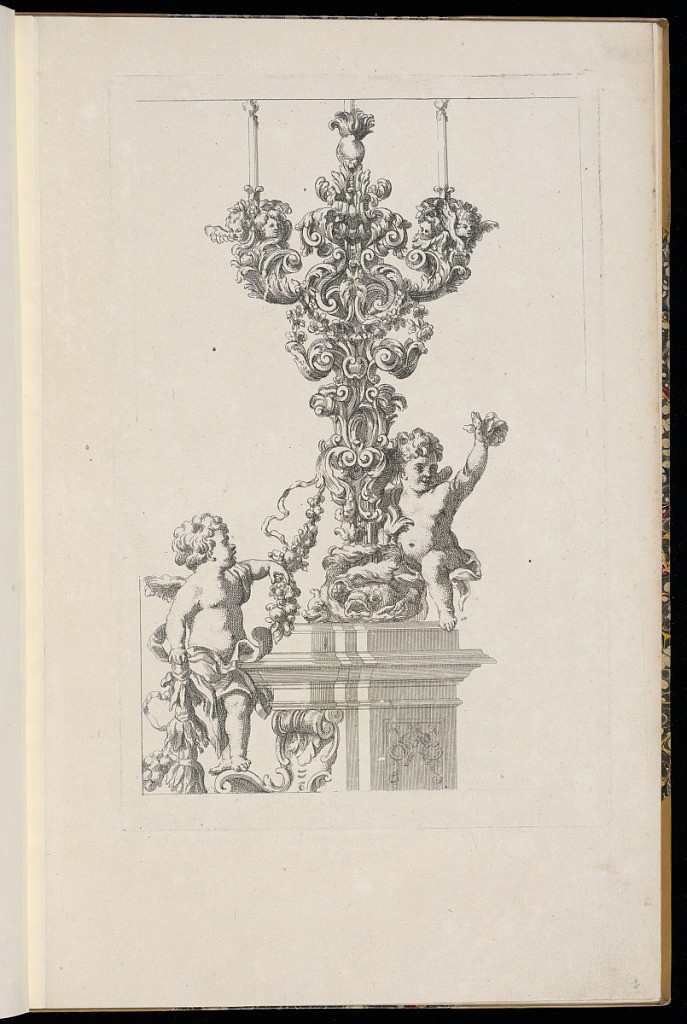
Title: Design for a Candelabra on a Pedestal
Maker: Thomas Germain, French, 1673 – 1748
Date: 1748
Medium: Etching on paper
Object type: Print
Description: Design for an ornate candelabra on a pedestal flanked by two winged putti (children) with festoons of flowers and leaves. The candelabra is decorated with putti mascarons (masks), c-scrolls, scrolling leaves, flowers, and dolphins.